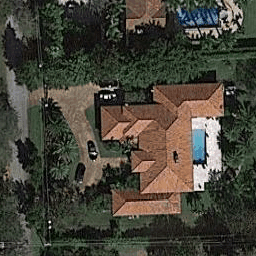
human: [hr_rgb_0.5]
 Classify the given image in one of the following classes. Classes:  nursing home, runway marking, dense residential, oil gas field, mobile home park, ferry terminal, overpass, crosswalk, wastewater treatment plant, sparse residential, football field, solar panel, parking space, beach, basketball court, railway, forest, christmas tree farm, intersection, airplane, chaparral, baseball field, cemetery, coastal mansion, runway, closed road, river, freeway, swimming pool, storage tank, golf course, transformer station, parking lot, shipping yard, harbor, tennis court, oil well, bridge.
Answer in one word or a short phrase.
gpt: coastal mansion